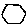
Label: hexagon